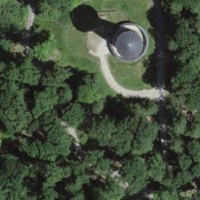
EUNIS habitat code: 53
Species observed at this site:
Cyanistes caeruleus
Plantago major
Fagus sylvatica
Parus major
Sturnus vulgaris
Erithacus rubecula
Argentina anserina
Garrulus glandarius
Falco tinnunculus
Passer montanus
Columba palumbus